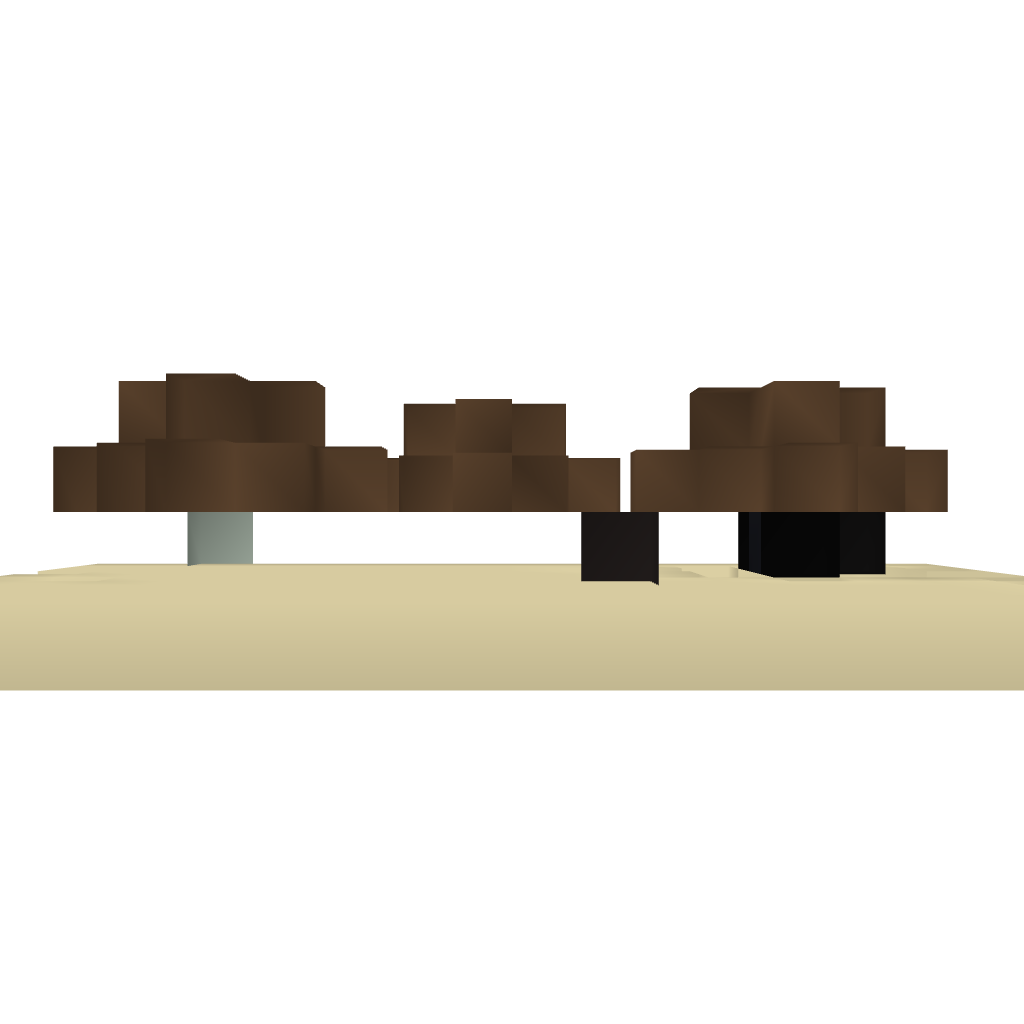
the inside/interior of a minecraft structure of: Infinate Music Machine